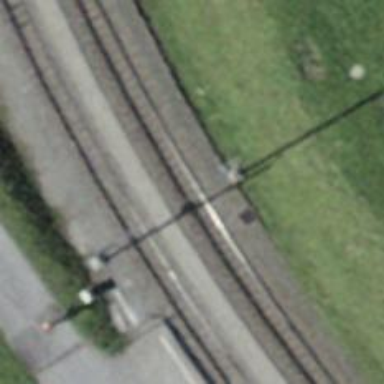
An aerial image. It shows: Narrow-gauge railway track with 1 electrified contact line.